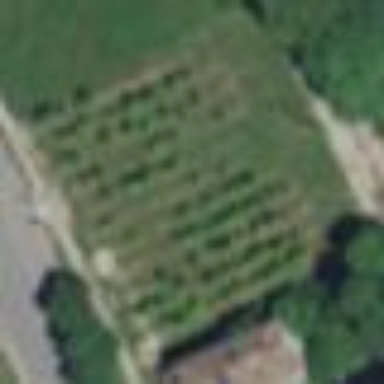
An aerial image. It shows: Plant nursery specializing in trees.